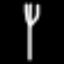
Label: fork